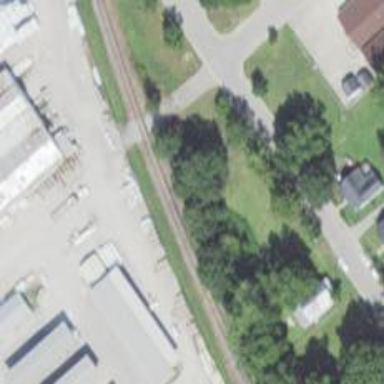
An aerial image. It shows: Railway level crossing.